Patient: sex M, age 31
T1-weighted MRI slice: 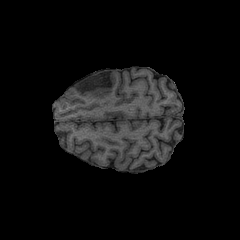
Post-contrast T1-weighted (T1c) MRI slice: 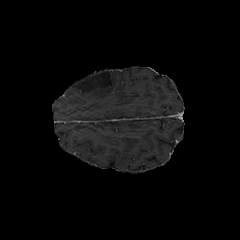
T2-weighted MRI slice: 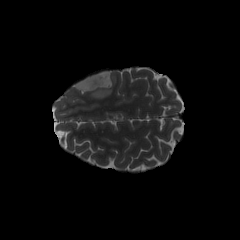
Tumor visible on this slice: yes
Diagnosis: Astrocytoma, IDH-mutant
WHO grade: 2